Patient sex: M
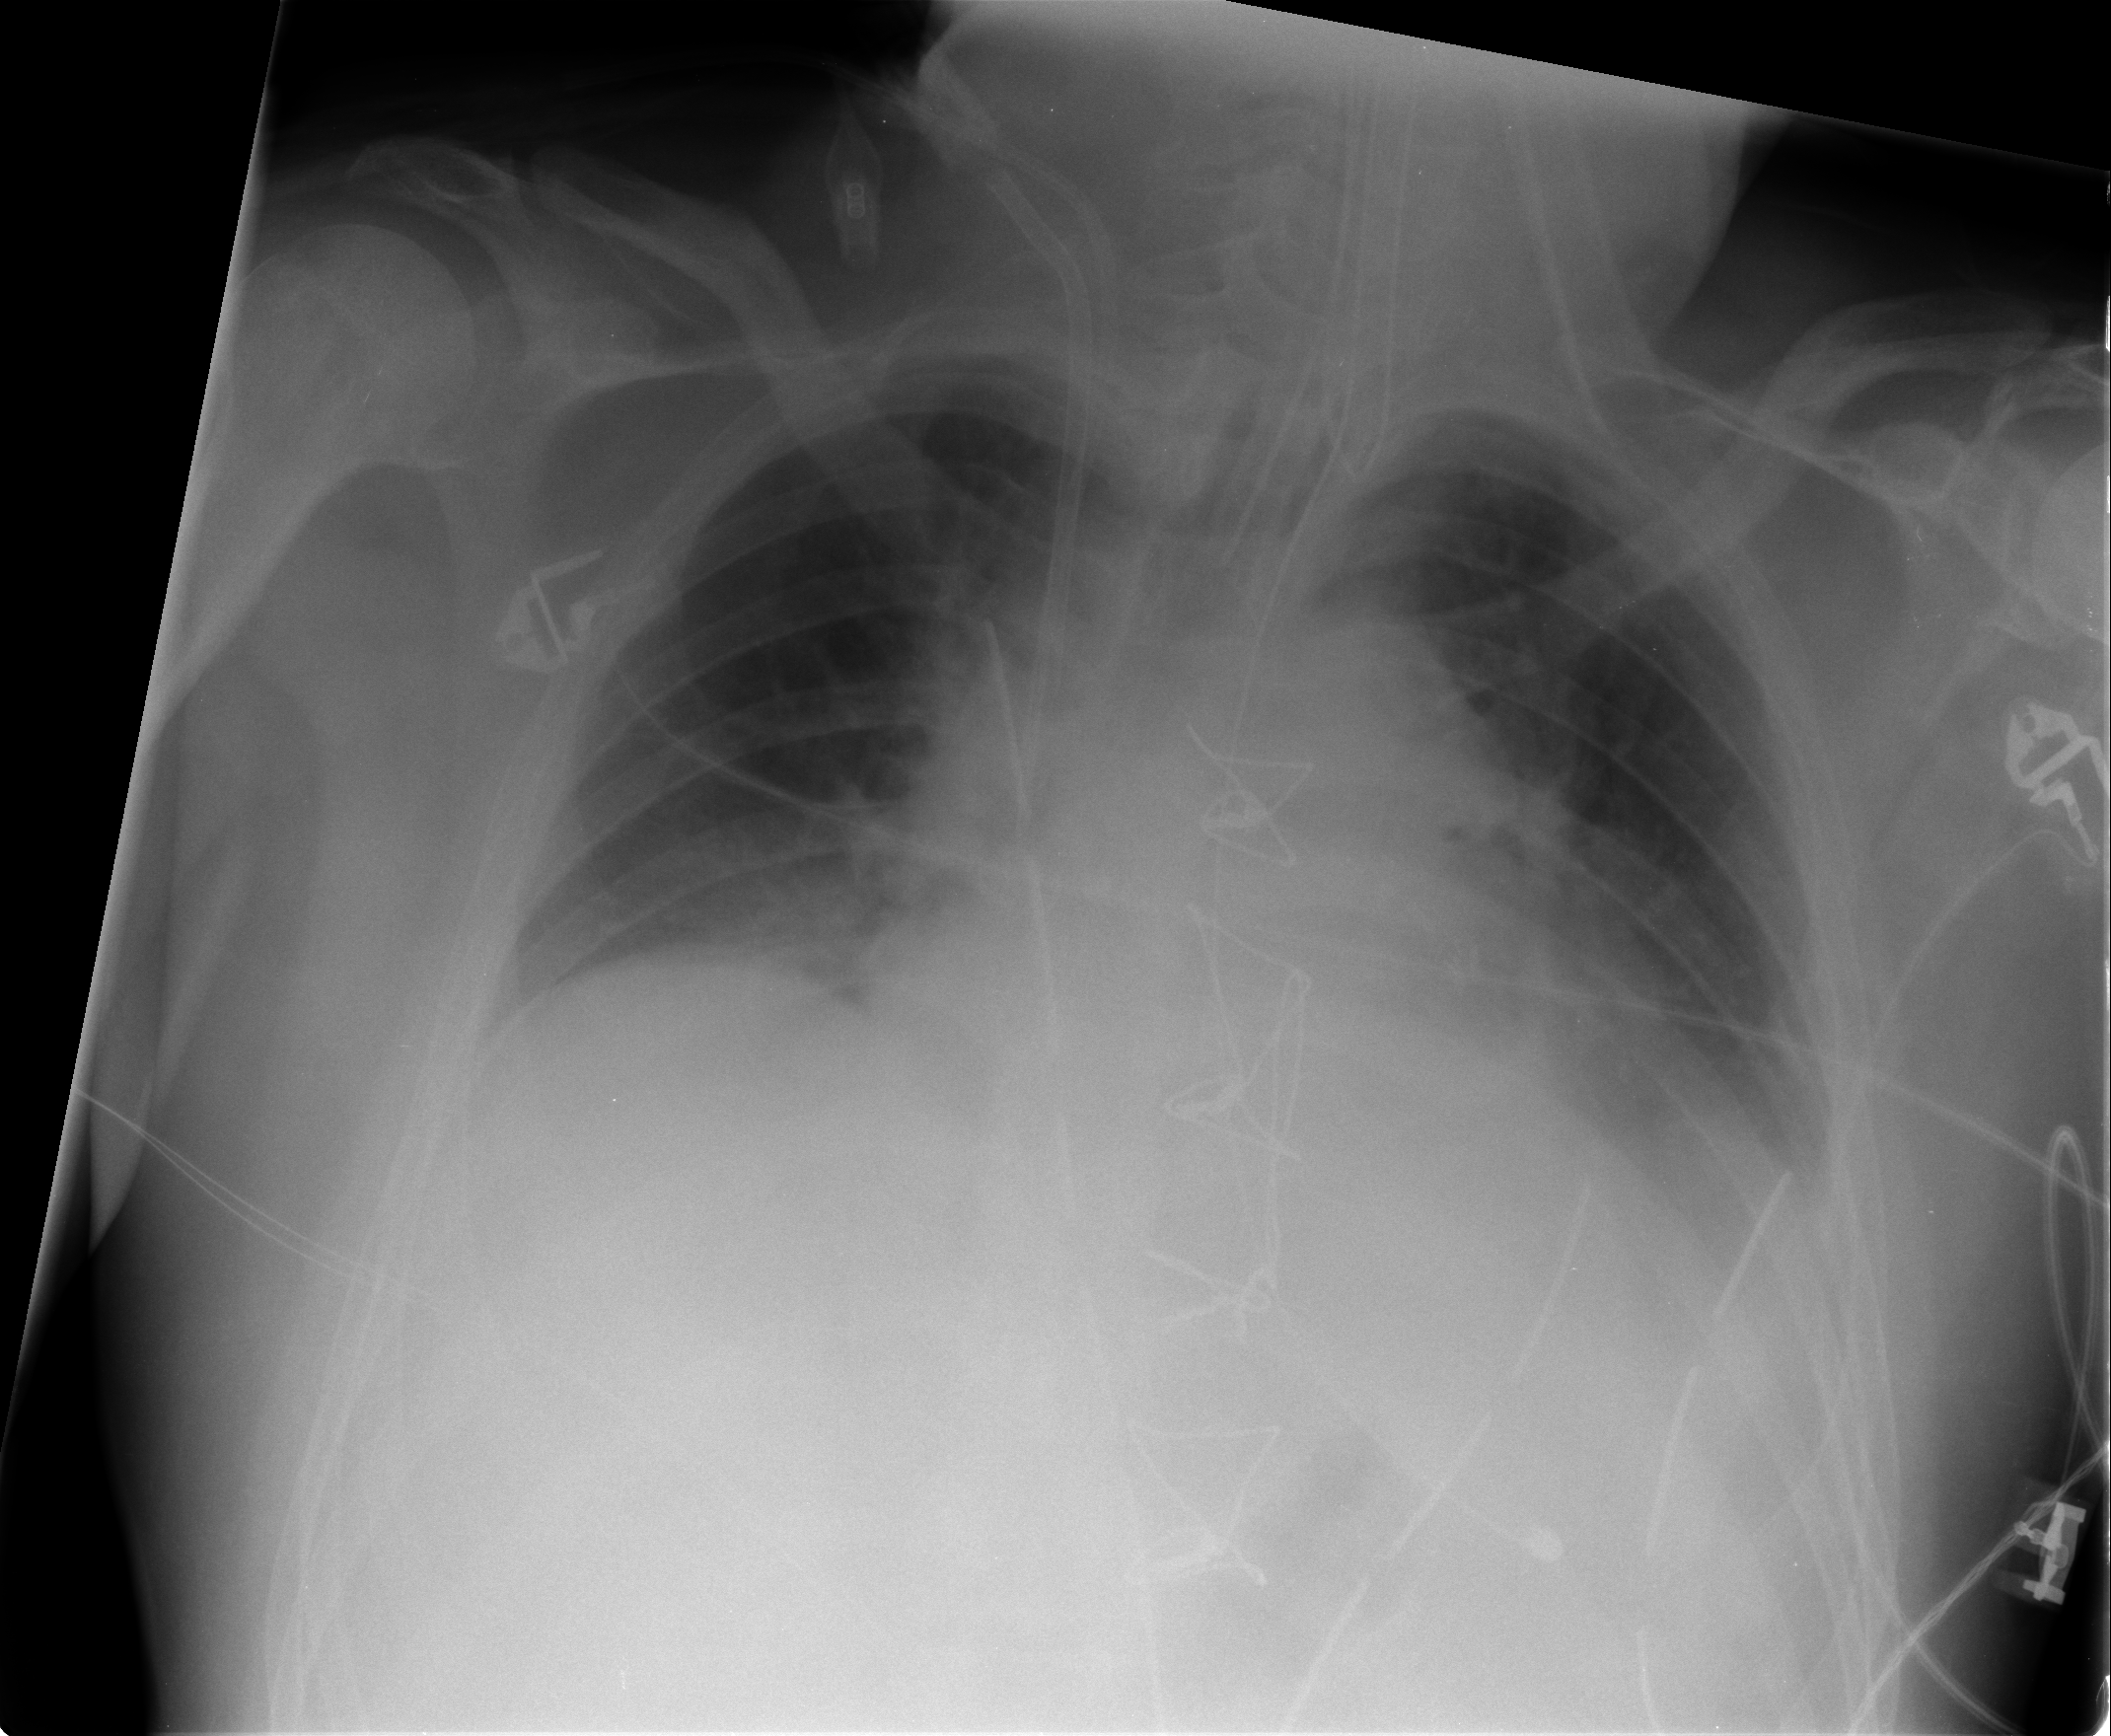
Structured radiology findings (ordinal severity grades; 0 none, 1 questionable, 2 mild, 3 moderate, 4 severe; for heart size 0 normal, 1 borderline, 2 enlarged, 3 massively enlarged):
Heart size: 0
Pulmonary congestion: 3
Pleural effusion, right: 0
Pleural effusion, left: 1
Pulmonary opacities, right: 0
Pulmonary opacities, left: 0
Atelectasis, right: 2
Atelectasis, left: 2